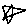
Label: star